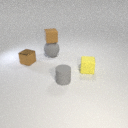
large gray rubber sphere to the left of small yellow rubber cube